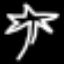
Label: palm tree